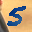
Label: 5